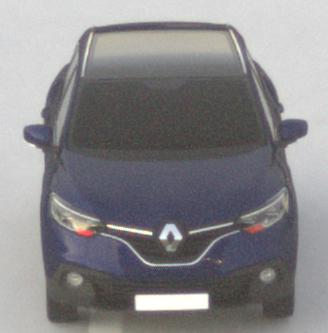
Make: Renault
Model: Kadjar ENERGY TCe 130
Detailed model: Kadjar
Model produced from: 2015/05
Model produced until: 2018/08
Doors: 5
Color: blue
Road condition: dry road
Daytime: sunrise or sunset
Contrast: low contrast